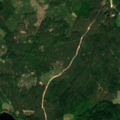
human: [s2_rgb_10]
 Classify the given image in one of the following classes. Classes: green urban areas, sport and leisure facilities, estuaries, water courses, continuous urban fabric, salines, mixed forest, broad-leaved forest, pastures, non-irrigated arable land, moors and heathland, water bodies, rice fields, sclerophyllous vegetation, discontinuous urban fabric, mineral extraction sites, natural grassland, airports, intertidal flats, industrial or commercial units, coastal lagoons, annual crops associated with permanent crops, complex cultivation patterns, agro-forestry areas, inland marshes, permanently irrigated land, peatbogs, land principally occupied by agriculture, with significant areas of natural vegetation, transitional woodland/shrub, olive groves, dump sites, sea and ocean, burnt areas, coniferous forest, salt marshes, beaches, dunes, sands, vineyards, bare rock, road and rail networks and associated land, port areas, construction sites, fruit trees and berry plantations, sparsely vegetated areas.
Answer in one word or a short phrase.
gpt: non-irrigated arable land, coniferous forest, mixed forest, transitional woodland/shrub